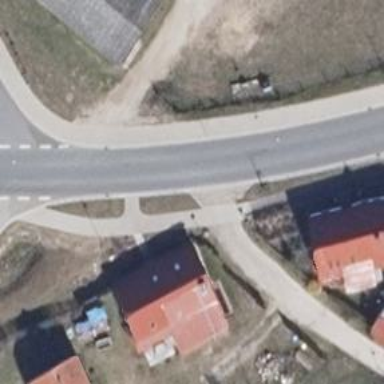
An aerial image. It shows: Secondary road with asphalt surface and sidewalks on both sides.